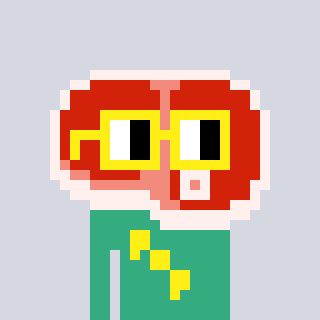
a pixel art character with square yellow glasses, a steak-shaped head and a teal-colored body on a cool background